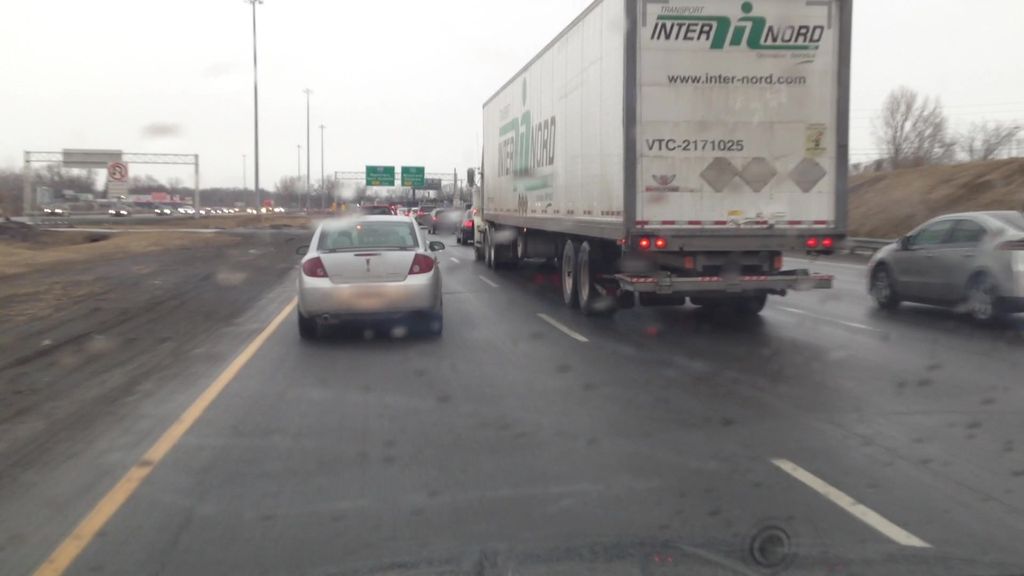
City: montreal